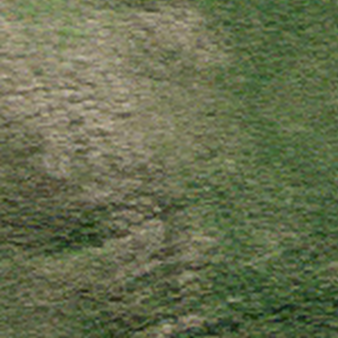
Label: other